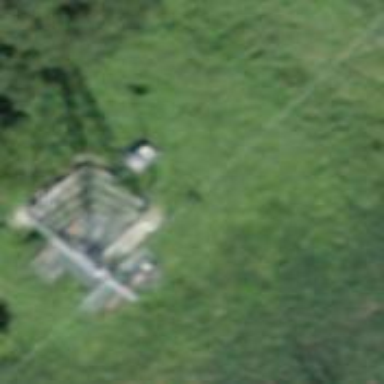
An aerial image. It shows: Pylon used for aerialway.